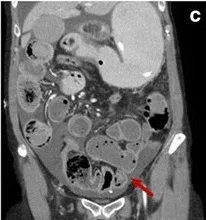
CT abdomen showing closed-loop small bowel obstruction, with multiple transition points (arrows:. With abnormally displaced loops to the left lower pelvis.
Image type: radiology (ct)